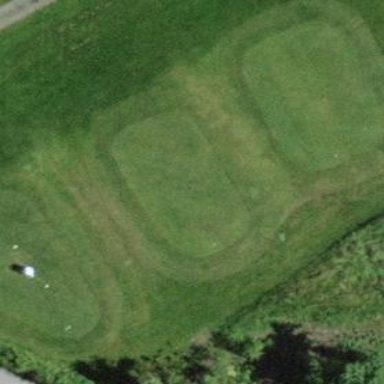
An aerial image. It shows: Golf tee area covered with grass.